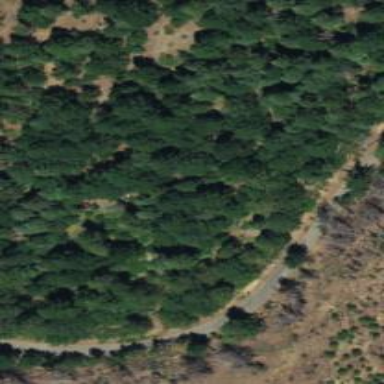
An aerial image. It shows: Forest area.